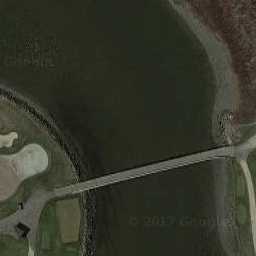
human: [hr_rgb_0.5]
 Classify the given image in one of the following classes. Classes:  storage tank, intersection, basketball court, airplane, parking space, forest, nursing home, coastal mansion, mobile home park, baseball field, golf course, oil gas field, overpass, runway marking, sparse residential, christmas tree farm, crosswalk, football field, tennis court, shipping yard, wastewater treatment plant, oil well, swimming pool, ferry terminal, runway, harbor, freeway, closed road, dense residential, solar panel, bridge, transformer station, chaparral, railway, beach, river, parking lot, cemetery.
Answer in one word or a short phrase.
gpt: bridge